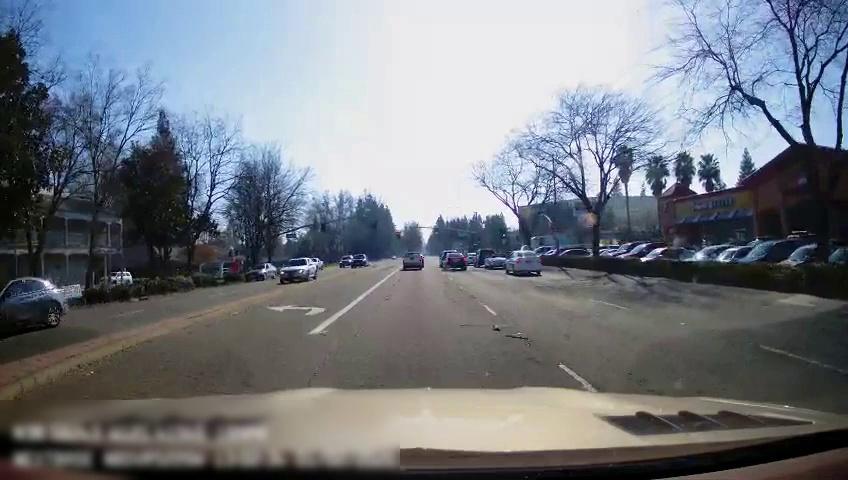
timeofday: Day
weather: Sunny
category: Drivable Space
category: Vehicles | Car
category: Vehicles | SUV
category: Vehicles | SUV
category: Vehicles | Car
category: Vehicles | Truck
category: Vehicles | SUV
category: Vehicles | Car
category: Vehicles | SUV
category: Vehicles | Car
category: Vehicles | SUV
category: Vehicles | Car
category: Vehicles | SUV
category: Vehicles | SUV
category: Vehicles | Car
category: Vehicles | Car
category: Vehicles | Car
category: Vehicles | SUV
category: Vehicles | Car
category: Vehicles | Car
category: Vehicles | Car
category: Vehicles | Car
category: Vehicles | Truck
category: Vehicles | Car
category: Vehicles | SUV
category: Vehicles | Car
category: Vehicles | Car
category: Vehicles | Truck
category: Vehicles | SUV
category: Lanes | Current Lane
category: Lanes | Alternate Lane
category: Lanes | Current Lane